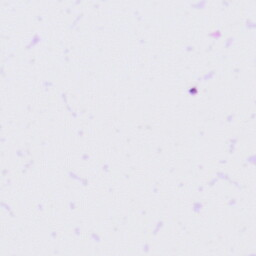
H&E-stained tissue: Tonsil